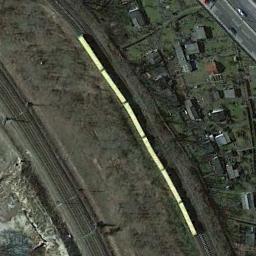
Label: railway